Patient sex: M
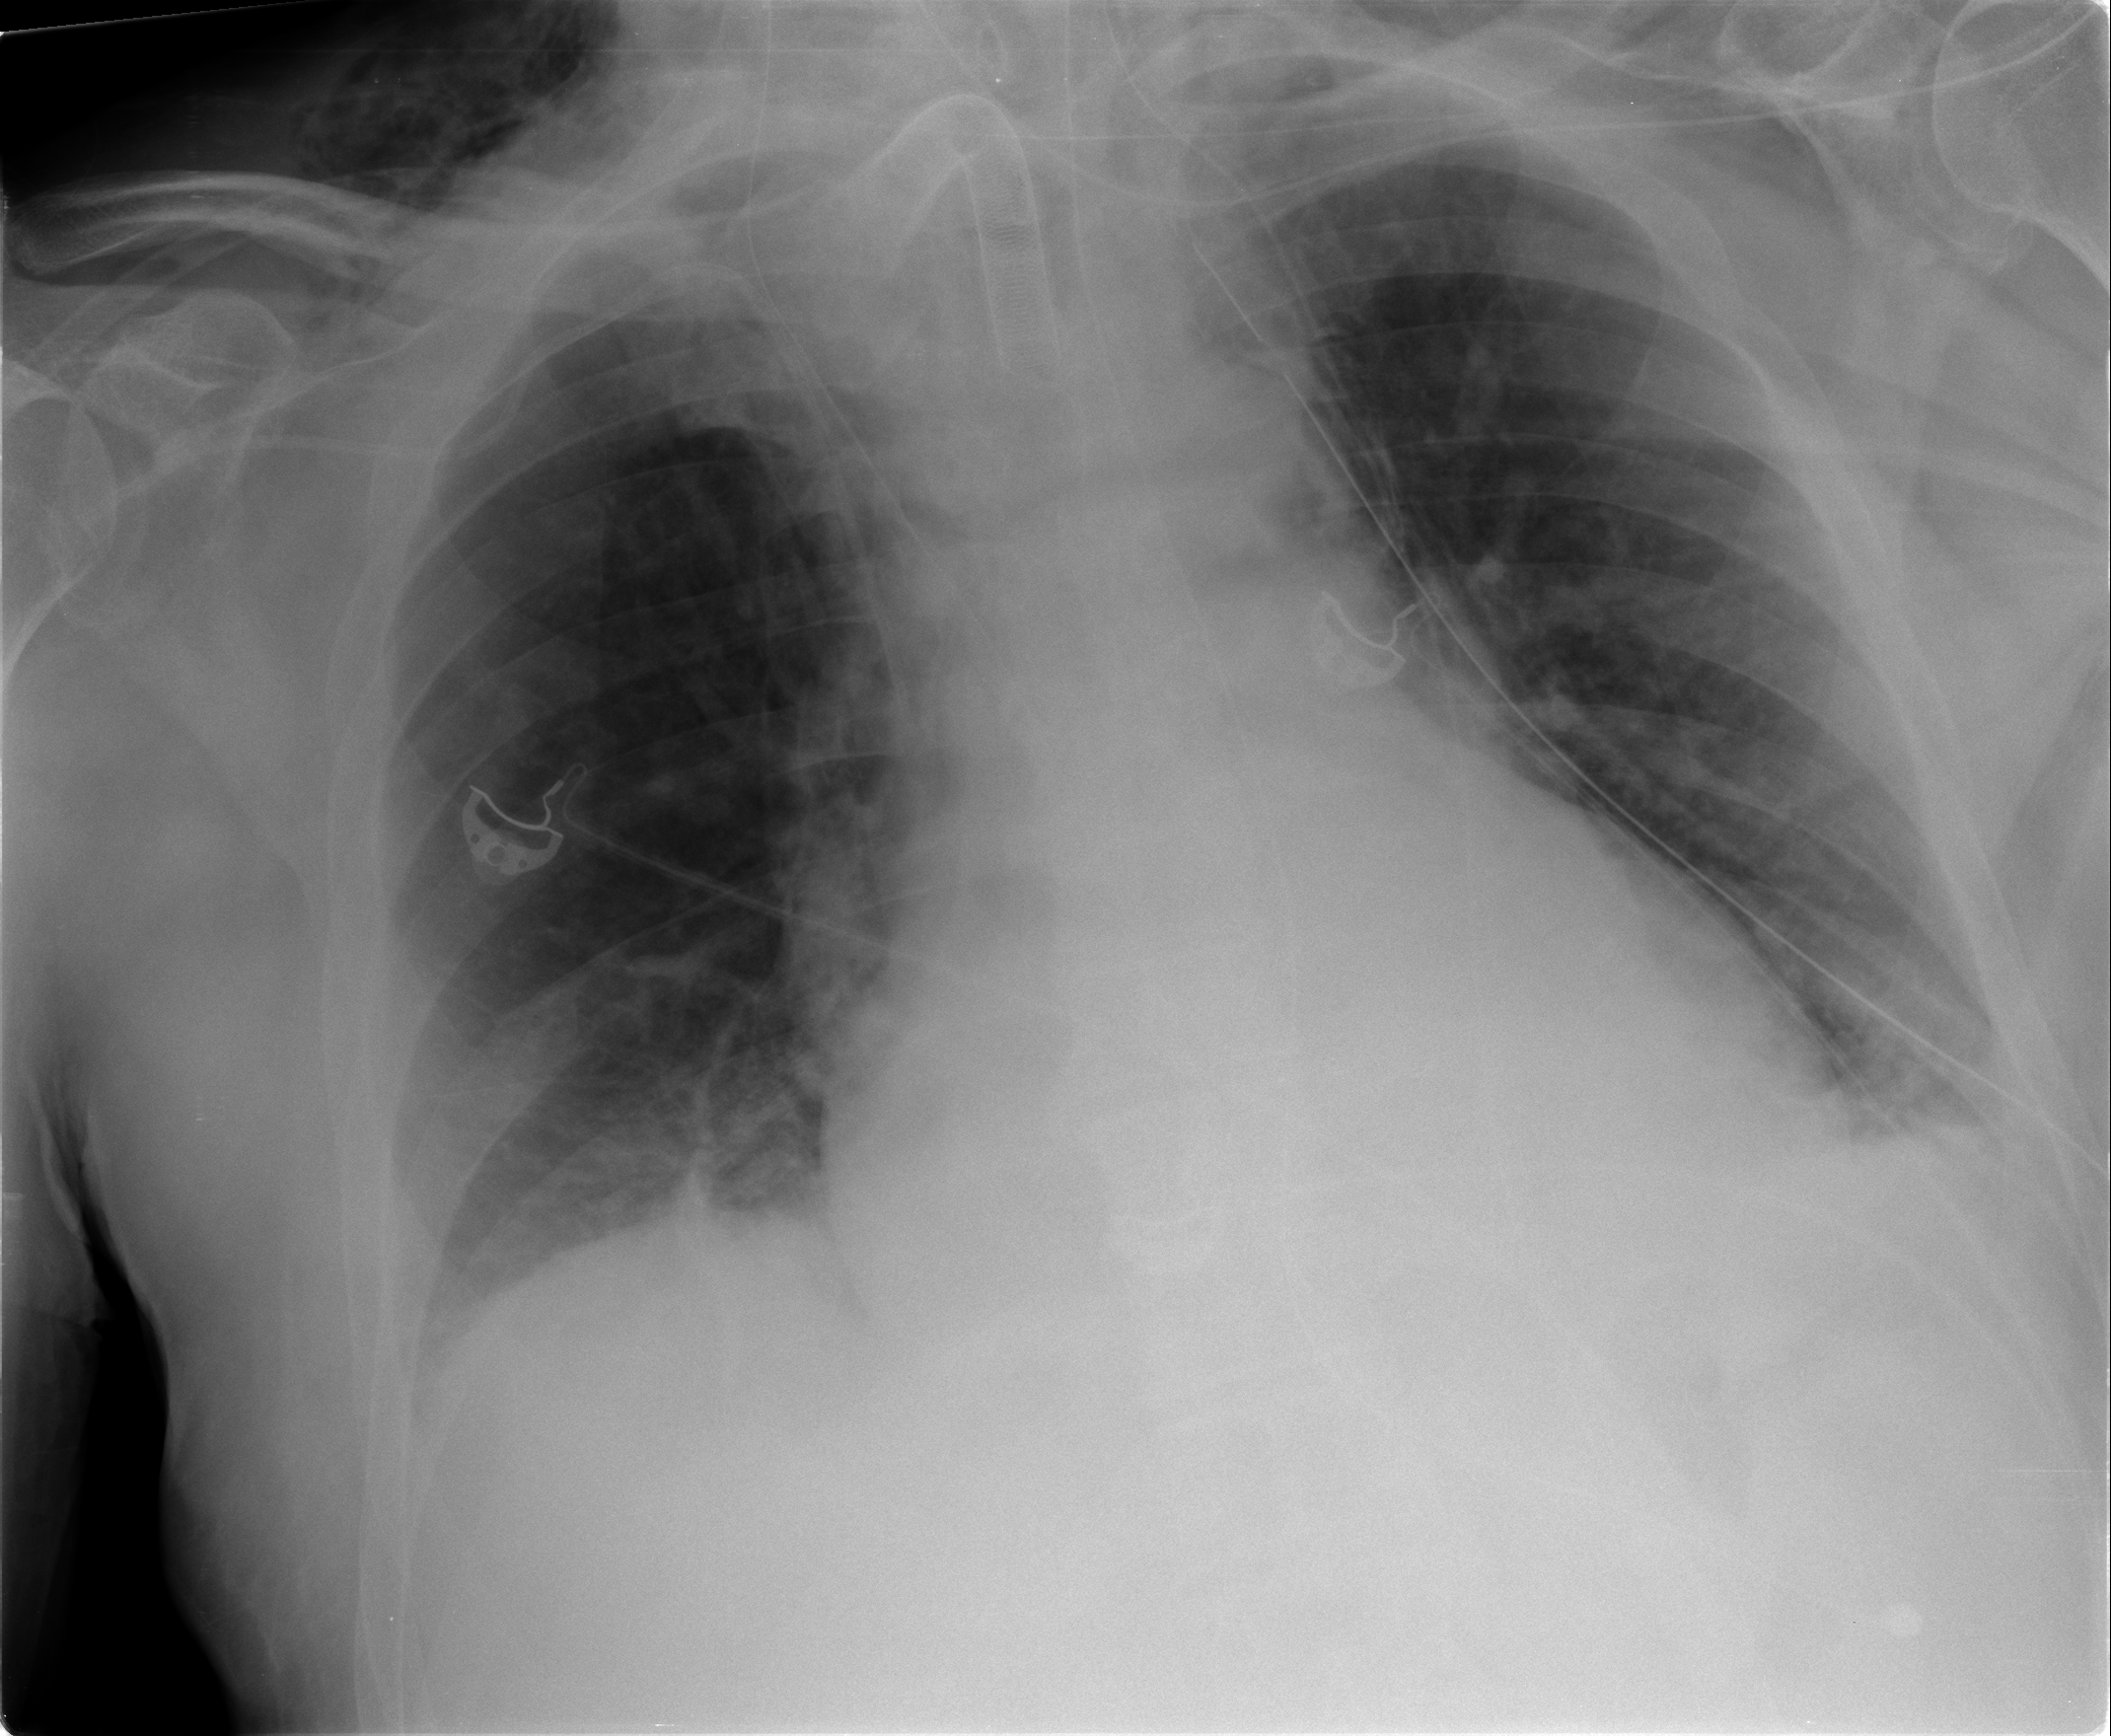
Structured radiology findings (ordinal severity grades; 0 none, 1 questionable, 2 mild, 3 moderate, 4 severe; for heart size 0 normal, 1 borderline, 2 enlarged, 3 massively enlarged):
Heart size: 2
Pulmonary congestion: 0
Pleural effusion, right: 2
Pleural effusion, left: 2
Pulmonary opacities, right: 2
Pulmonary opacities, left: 2
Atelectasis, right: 2
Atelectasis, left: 2